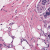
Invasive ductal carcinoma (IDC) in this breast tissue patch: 1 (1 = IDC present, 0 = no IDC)